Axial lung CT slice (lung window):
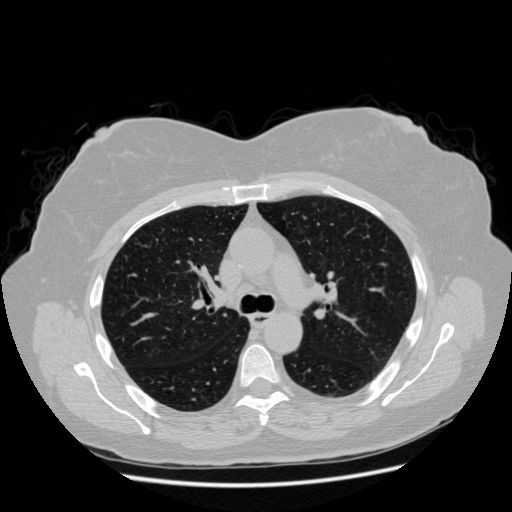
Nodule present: no